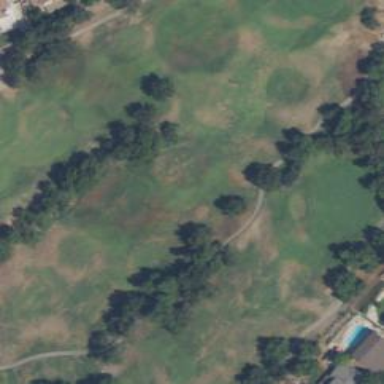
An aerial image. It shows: Golf hole.